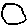
Label: circle